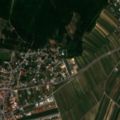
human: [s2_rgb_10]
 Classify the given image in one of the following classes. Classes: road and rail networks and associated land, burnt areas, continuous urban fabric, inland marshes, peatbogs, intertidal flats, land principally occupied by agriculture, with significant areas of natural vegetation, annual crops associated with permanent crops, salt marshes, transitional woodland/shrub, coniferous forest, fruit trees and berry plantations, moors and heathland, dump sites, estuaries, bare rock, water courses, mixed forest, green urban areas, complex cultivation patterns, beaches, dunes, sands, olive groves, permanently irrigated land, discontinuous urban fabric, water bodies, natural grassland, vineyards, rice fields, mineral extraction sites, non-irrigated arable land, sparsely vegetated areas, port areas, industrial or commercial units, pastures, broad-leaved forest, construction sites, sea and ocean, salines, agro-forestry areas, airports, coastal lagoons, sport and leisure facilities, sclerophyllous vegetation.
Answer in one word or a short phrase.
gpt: discontinuous urban fabric, vineyards, broad-leaved forest